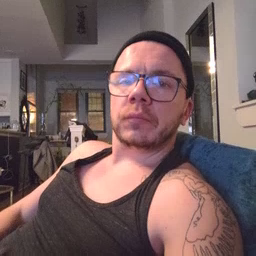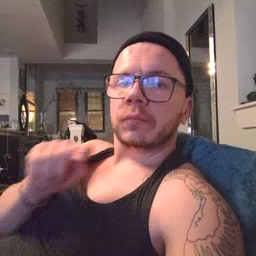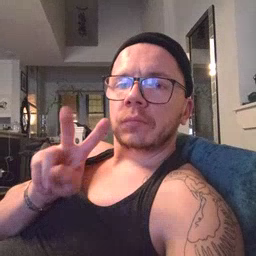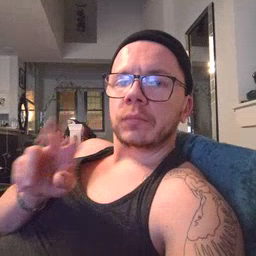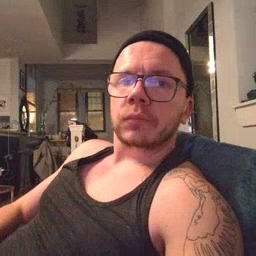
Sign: TV